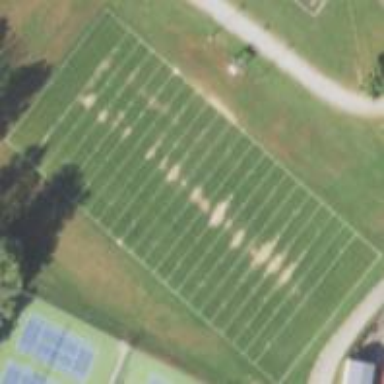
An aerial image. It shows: Pitch for American football.